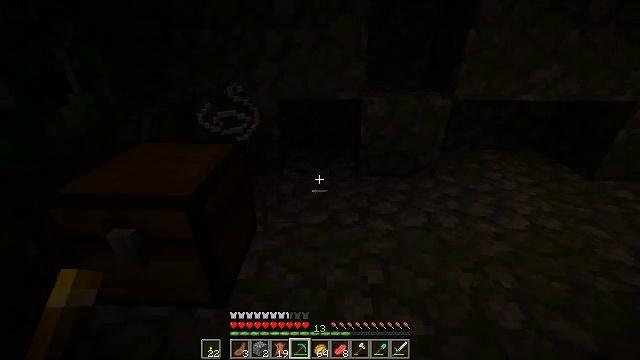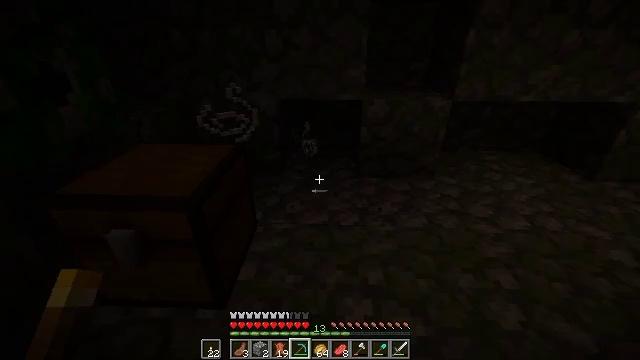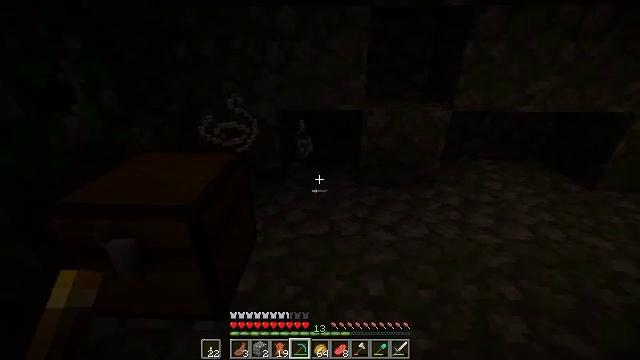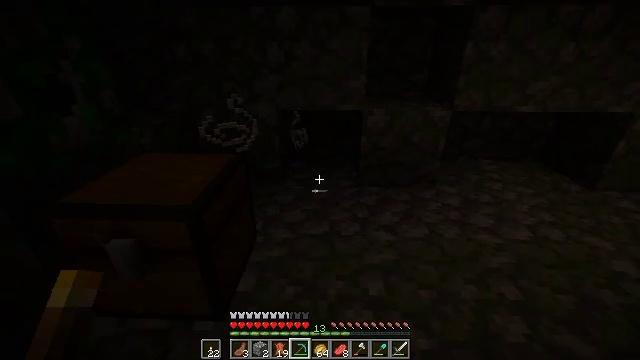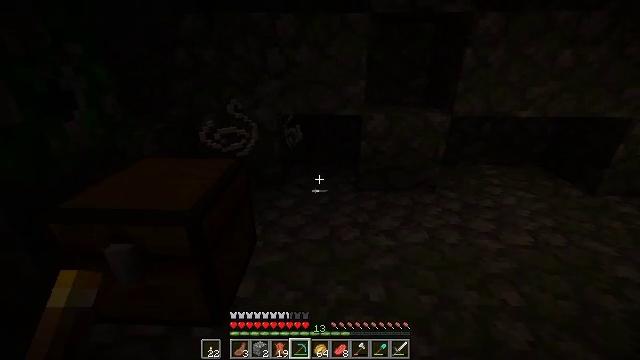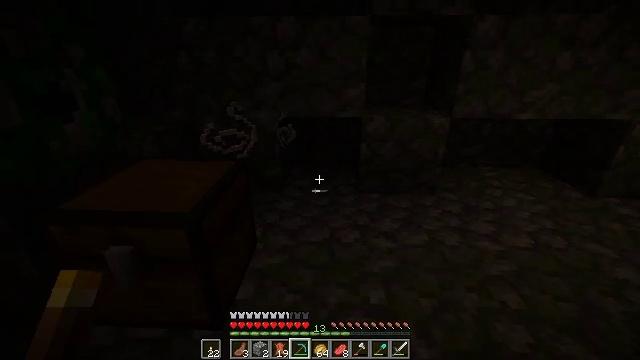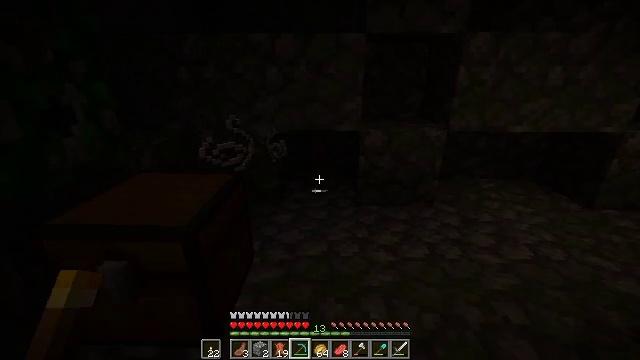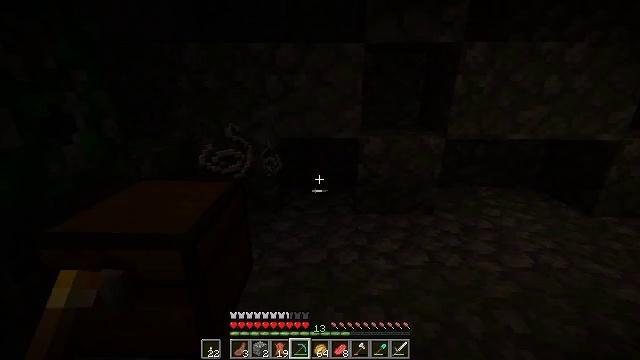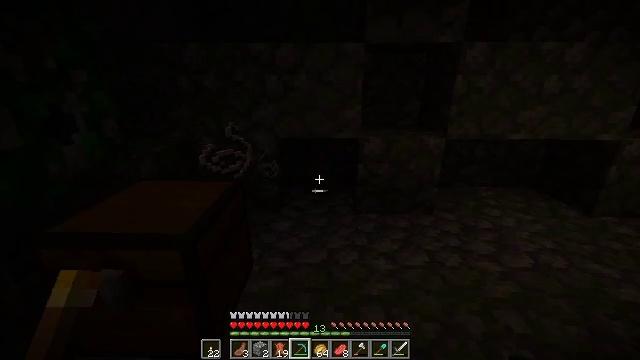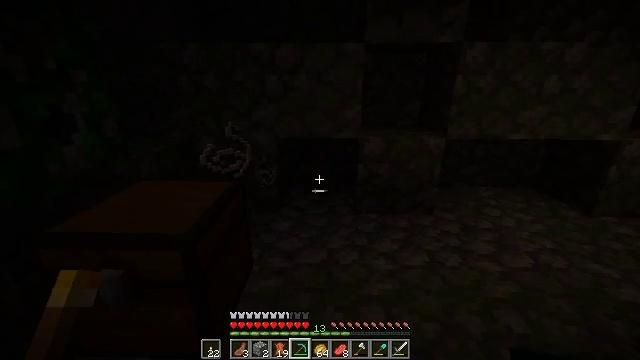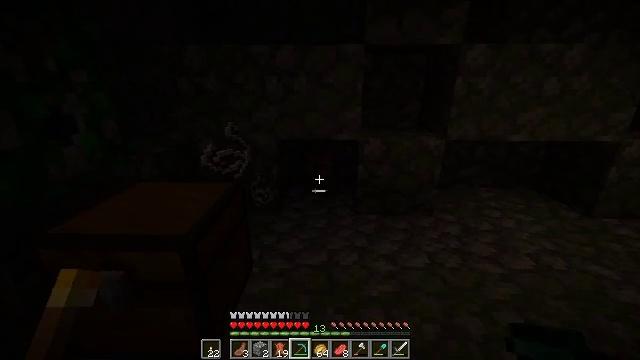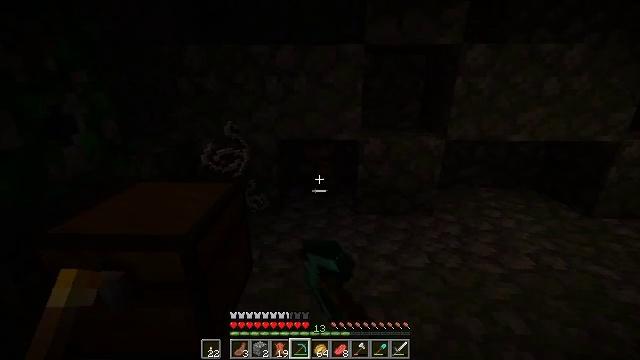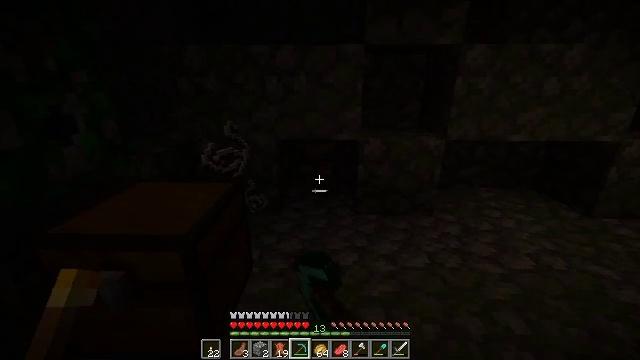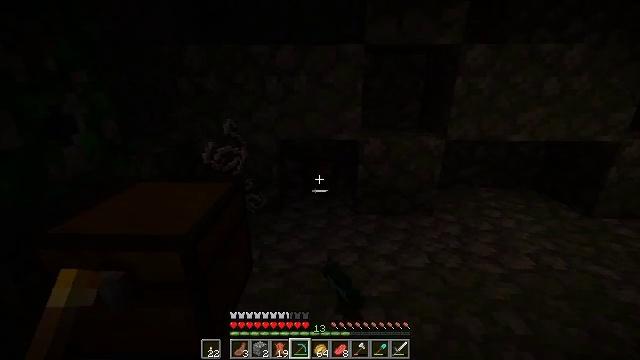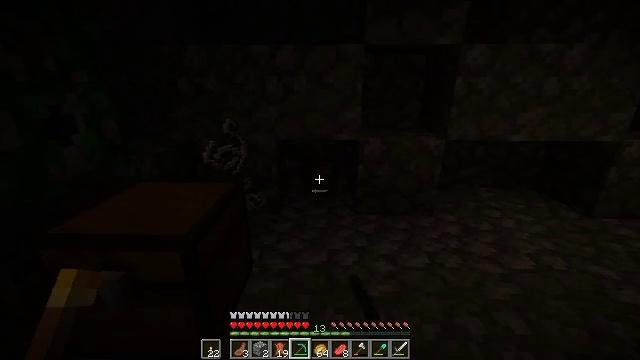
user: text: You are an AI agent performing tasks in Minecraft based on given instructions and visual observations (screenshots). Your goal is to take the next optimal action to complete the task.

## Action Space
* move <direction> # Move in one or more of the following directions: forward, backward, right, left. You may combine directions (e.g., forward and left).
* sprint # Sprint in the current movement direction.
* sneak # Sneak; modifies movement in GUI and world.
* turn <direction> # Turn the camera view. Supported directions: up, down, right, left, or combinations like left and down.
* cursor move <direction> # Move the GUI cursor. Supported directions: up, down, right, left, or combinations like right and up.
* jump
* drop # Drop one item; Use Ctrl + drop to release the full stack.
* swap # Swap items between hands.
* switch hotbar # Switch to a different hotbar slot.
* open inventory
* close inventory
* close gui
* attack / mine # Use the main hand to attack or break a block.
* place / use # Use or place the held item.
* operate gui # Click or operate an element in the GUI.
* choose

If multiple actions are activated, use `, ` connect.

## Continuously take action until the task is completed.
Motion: motion action
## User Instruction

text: Break the tripwire hook to disable the trap.
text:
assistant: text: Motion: no_op
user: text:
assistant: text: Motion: turn up
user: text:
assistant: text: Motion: no_op
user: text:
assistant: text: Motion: turn up
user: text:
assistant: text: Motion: no_op
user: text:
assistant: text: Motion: turn up
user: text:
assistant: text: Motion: turn up
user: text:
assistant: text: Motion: no_op
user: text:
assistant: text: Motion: no_op
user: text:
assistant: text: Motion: attack / mine
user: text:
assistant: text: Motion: attack / mine
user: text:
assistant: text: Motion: attack / mine
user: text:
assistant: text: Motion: attack / mine
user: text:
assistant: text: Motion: no_op
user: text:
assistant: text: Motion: no_op